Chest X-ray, PA view. Patient: 49 years old, sex F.
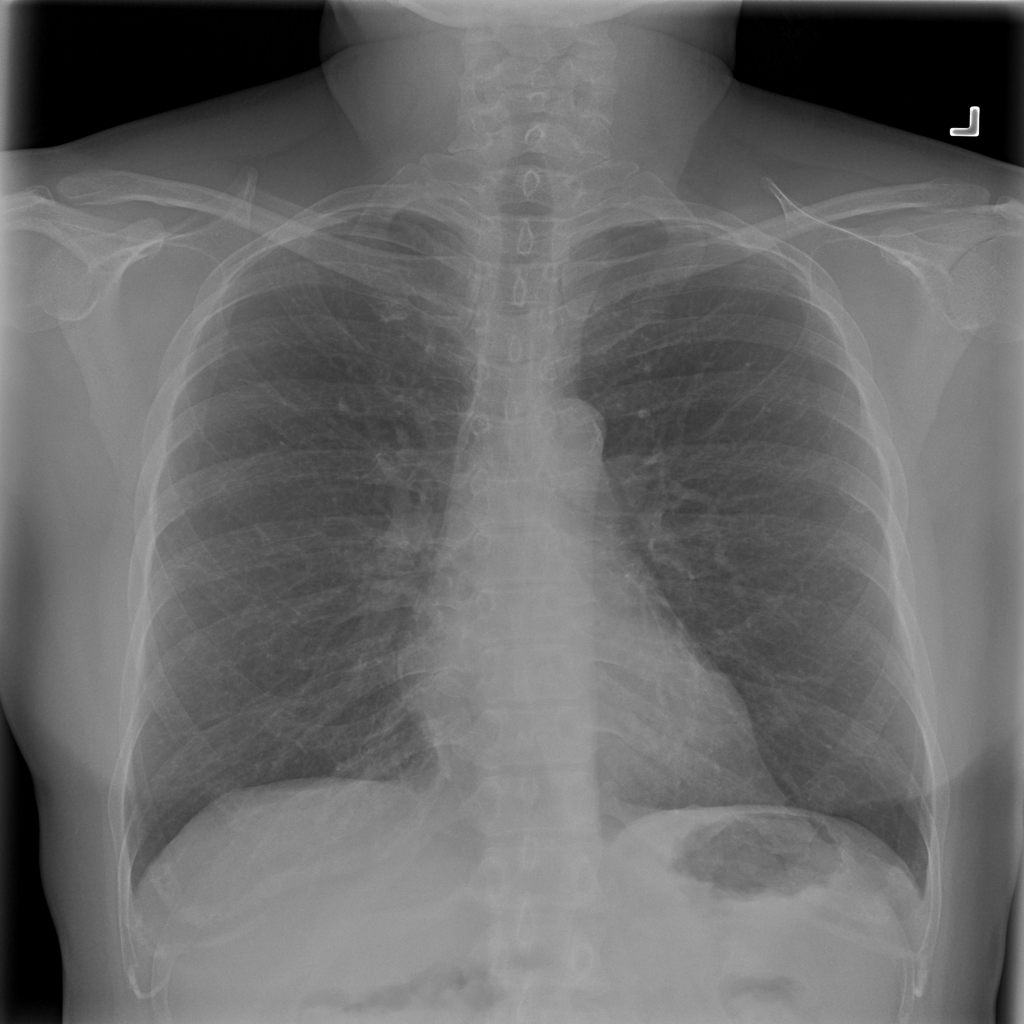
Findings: No Finding